Question: I was creating a app for Android, it was nearly complete but now the hard drive crashed and I lost all my data along with the source code for my app. But, Luckily I had installed that app on my phone so I got the .apk file for my app and also decompiled the file using the steps mentioned in this article, <URL>
But I am having one problem, the source has changed a bit, at some places where I had mentioned some variable names are replaced by some digits. I am attaching the Screenshot of the code so that you can have a proper look at the problem.
Can anyone tell me how can I solve the problem and recover the original code which I wrote. Because I can't waste the time in writing the whole code again.
I was not able to upload the screenshot here, so I am pasting the link to the photo.

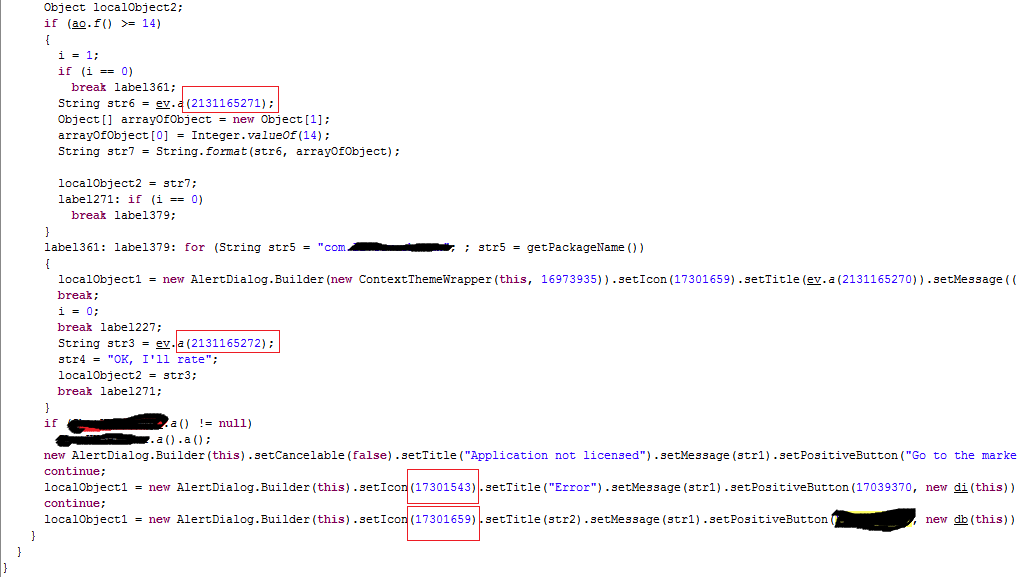
Answer: You cannot recover the exact source code from an APK; it's not there. The code you have recovered is the best you can do -- it's an approximation based on the compiled code.
Based on the screenshot of what you've recovered, you're very fortunate to have something at that high a level.